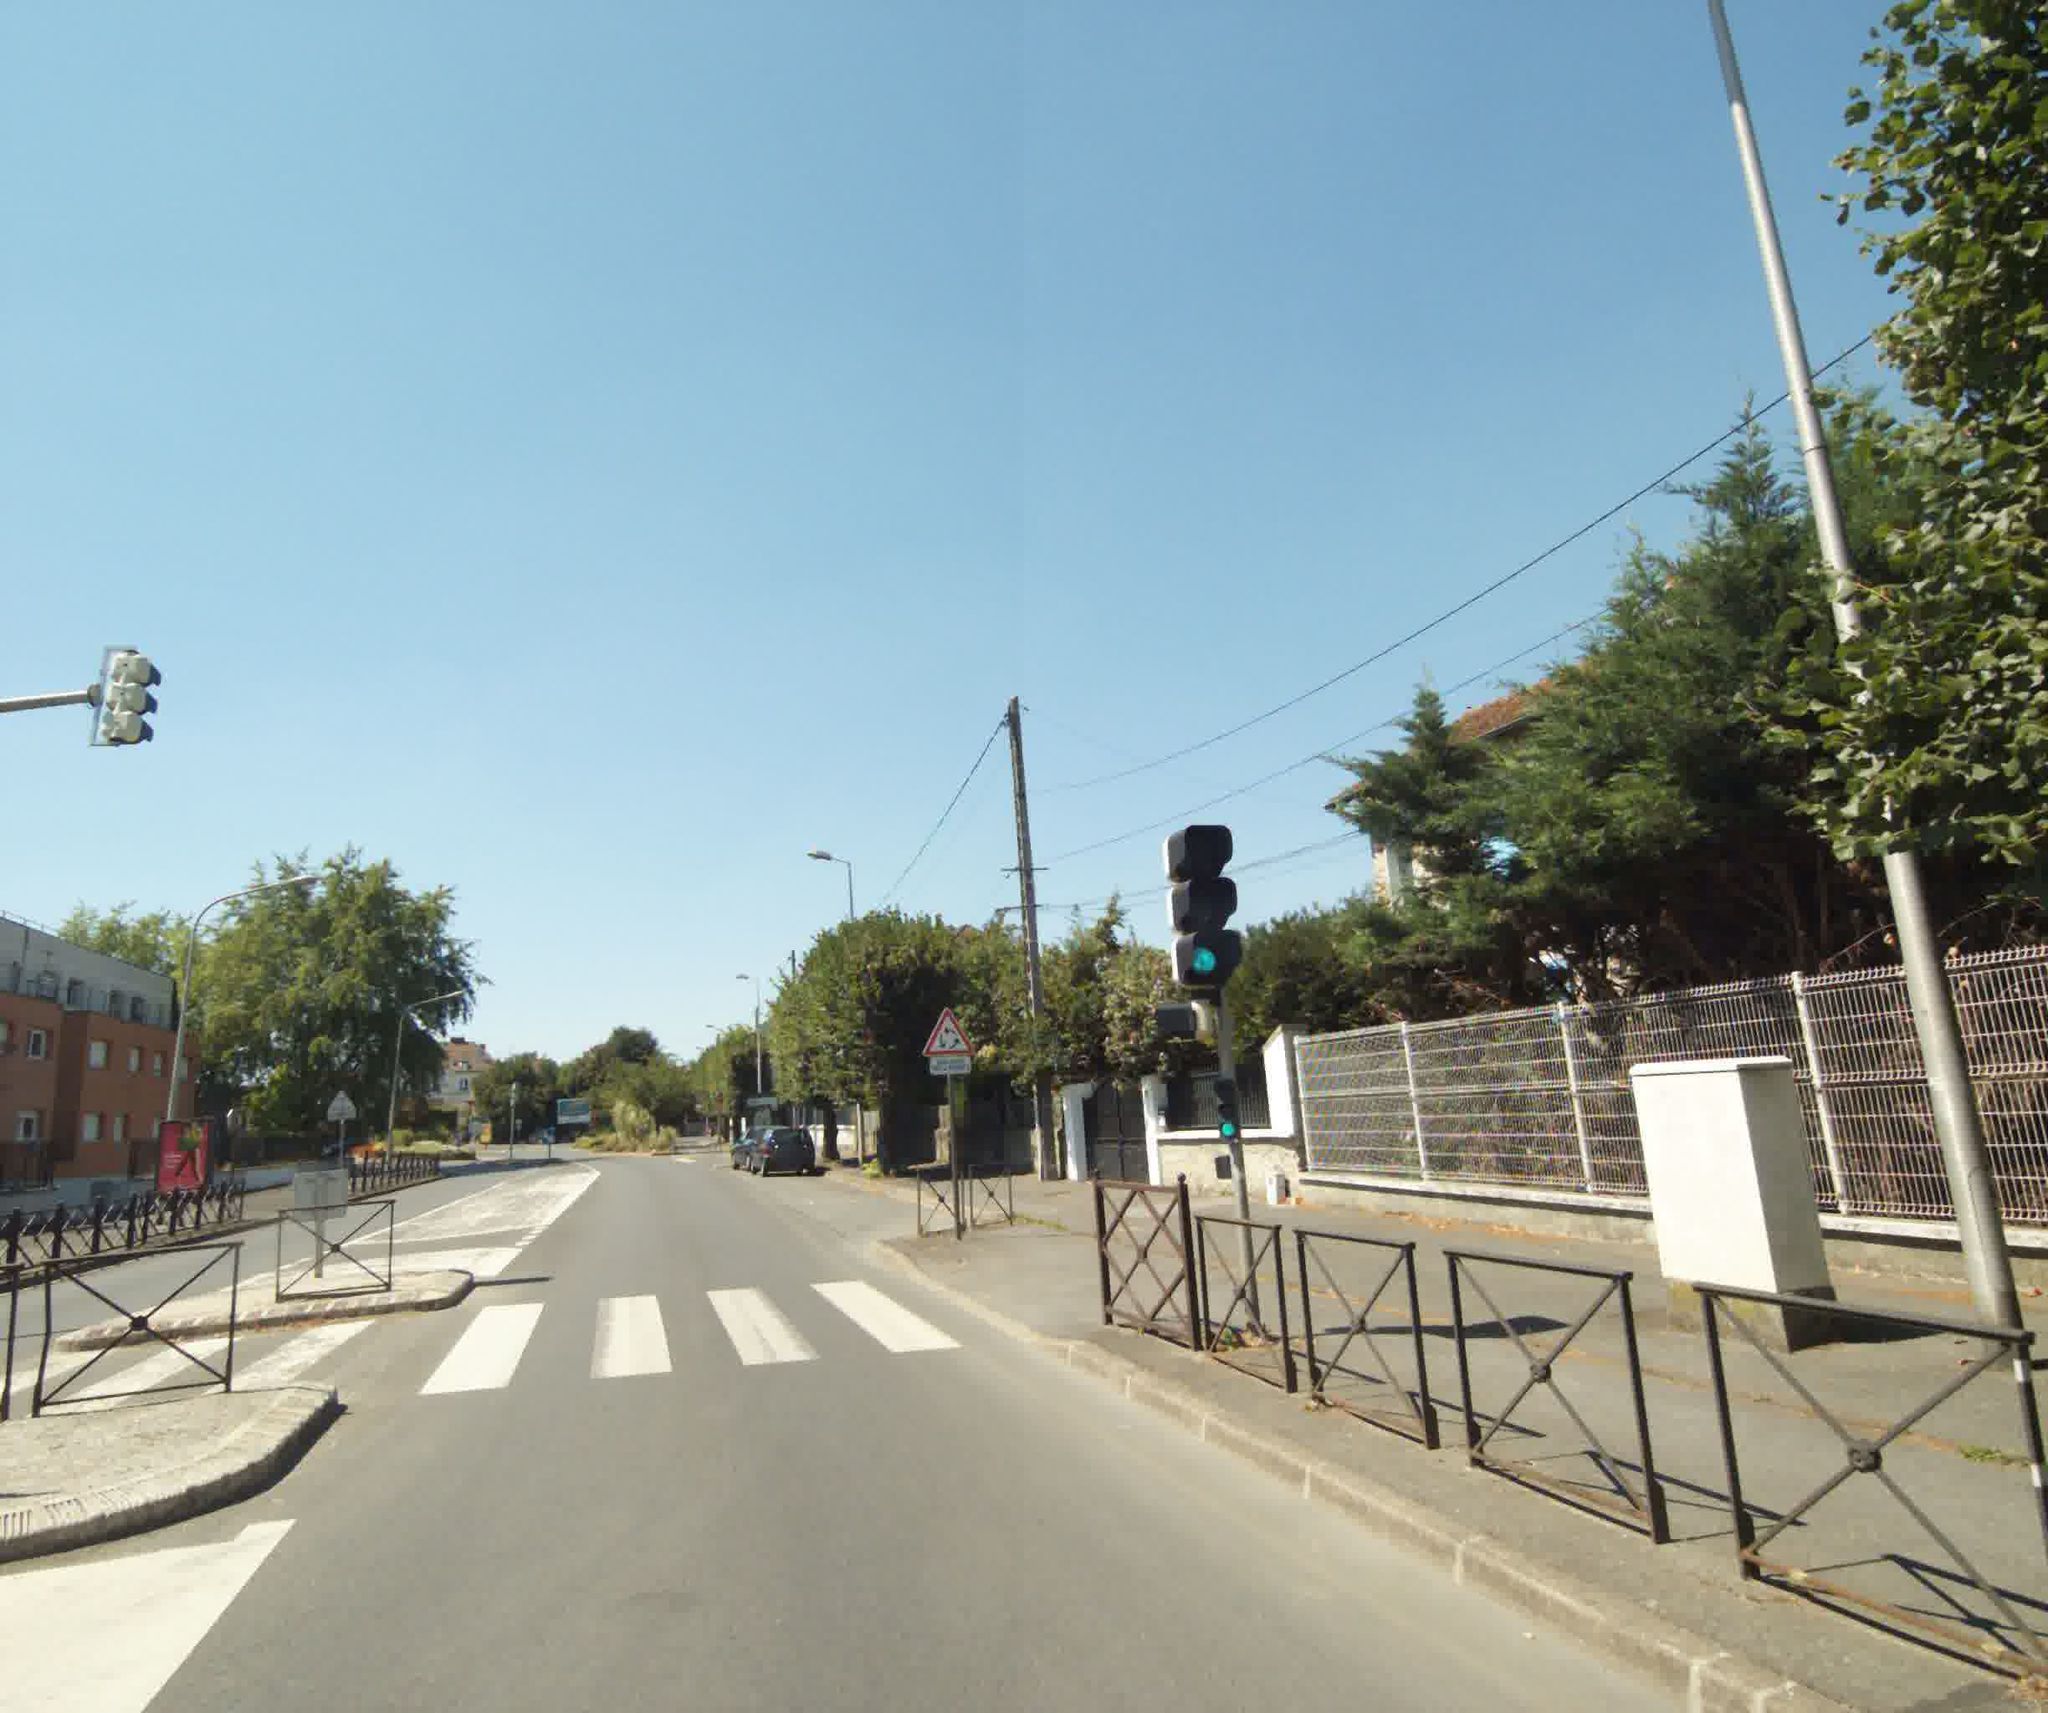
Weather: clear
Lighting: day
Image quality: good
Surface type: driving surface
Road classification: residential
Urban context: urban centre
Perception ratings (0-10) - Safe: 1.72, Lively: 6.92, Beautiful: 5.74, Boring: 2.92, Depressing: 7.06, Wealthy: 2.42